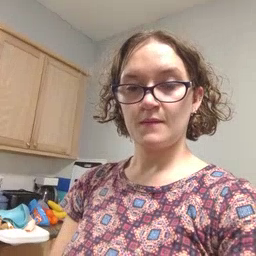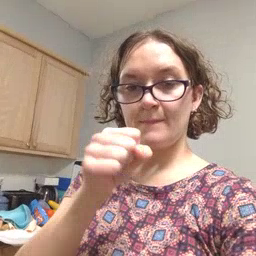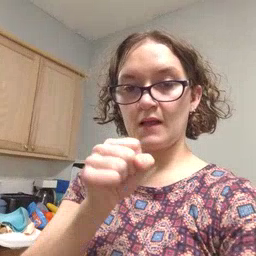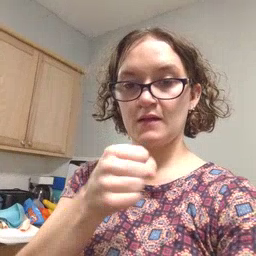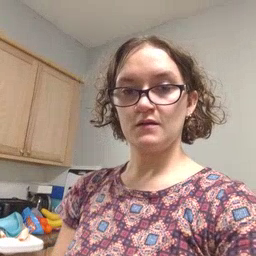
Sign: make